You are looking at the short-time Fourier spectrogram of a rotating shaft's vibration signal. Diagnose the rotating machine from this image, choosing from: normal, misalignment, unbalance, looseness.
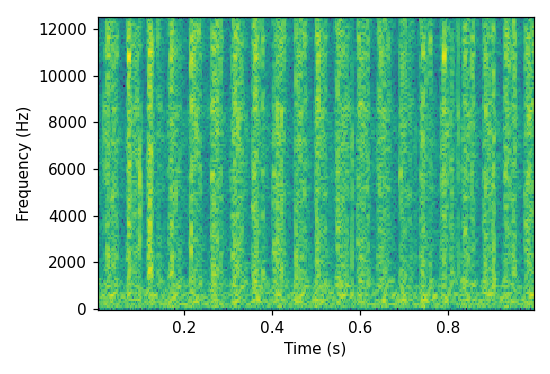
Answer: looseness